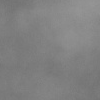
Atmospheric dust classification: dusty